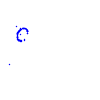
Particle: pion